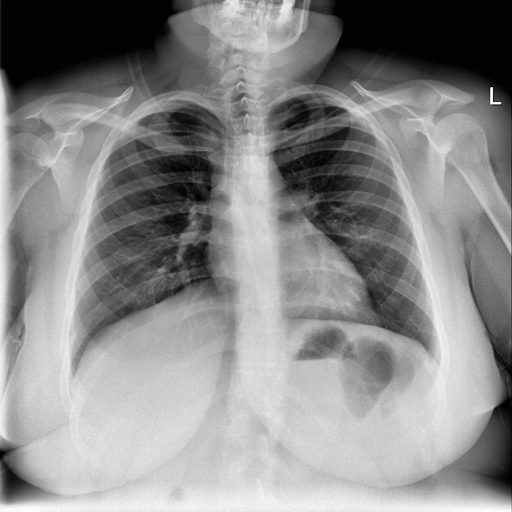
Finding: NORMAL